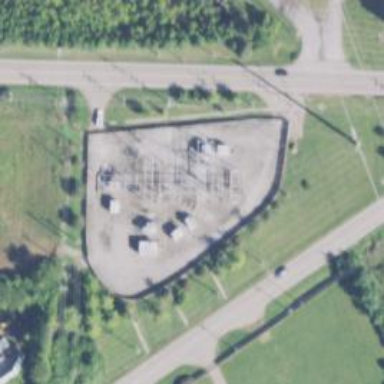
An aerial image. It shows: Switch used for power control.